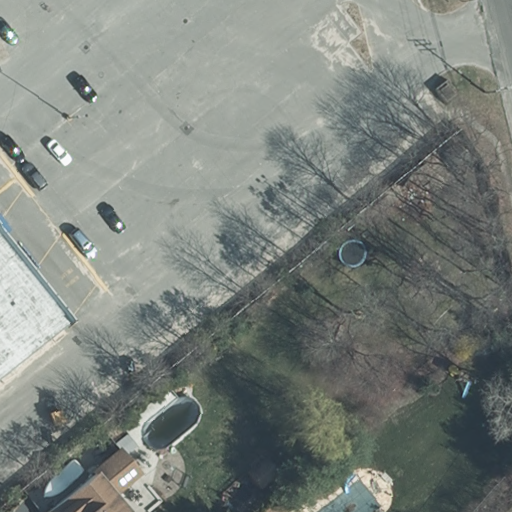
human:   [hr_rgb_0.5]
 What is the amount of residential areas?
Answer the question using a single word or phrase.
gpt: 1

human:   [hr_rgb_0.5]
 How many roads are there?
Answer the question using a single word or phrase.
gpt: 1

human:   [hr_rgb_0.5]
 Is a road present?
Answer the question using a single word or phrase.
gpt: yes

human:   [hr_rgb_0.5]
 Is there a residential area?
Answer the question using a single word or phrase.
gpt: yes

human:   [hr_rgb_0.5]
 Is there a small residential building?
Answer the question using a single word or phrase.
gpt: no

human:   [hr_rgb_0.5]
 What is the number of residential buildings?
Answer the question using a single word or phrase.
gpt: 1

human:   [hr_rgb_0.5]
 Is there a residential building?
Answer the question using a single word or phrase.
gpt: yes

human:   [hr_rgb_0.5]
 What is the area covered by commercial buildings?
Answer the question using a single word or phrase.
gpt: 1874m2

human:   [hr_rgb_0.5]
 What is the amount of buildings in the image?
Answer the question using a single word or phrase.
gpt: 2

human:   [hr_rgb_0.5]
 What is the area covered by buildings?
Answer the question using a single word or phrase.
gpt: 1992m2

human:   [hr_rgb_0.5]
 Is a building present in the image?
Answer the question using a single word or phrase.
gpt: yes

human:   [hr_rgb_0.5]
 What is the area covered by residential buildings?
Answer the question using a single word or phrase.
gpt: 118m2

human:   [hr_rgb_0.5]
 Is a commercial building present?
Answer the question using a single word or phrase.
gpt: yes

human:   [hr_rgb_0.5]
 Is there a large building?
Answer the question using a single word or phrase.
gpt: yes

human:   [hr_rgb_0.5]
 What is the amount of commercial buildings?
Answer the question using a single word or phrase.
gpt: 1

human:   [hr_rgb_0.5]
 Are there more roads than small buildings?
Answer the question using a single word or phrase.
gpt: yes

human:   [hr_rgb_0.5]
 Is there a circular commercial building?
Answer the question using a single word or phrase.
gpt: no

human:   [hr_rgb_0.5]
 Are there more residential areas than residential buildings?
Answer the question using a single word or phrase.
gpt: no

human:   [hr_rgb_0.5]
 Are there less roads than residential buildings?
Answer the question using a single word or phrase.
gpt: no

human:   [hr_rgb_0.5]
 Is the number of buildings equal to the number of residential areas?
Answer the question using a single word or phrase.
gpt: no

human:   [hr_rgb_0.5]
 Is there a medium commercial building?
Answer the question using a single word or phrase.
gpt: no

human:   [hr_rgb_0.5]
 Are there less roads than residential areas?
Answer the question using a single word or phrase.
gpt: no

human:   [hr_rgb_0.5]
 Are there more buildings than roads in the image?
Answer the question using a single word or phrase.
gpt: yes

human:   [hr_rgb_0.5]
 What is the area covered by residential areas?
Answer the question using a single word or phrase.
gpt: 10632m2

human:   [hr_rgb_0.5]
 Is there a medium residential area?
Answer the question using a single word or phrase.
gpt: no

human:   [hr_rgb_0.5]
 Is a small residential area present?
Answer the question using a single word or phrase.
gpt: no

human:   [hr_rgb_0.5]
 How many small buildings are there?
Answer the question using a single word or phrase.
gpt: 0

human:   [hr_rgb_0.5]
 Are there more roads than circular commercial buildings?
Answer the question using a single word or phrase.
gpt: yes

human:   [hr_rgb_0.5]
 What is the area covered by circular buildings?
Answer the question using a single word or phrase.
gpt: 0m2

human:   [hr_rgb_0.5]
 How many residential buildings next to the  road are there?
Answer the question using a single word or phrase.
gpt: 1

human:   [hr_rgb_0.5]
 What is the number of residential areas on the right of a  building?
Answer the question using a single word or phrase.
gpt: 1

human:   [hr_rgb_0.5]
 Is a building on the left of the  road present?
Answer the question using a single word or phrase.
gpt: yes

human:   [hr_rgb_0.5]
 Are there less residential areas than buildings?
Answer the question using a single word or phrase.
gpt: yes

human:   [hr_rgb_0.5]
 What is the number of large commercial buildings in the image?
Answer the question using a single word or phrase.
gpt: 1

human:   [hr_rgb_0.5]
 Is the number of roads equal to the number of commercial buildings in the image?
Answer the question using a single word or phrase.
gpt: yes

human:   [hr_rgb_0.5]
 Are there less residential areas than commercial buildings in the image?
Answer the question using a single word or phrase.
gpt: no

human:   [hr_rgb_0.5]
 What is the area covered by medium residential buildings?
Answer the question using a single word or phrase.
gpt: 118m2

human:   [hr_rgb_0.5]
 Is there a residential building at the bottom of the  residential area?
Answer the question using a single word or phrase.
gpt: yes

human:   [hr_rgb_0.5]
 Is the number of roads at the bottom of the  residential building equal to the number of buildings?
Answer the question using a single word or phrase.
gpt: no

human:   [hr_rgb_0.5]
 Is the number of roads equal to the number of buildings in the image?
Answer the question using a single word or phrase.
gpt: no

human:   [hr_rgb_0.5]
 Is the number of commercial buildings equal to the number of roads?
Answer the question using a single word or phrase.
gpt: yes

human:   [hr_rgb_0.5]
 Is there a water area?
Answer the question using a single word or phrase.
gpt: no

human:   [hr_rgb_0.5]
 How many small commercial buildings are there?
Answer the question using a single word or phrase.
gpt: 0

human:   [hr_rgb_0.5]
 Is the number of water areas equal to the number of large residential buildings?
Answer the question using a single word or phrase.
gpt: yes

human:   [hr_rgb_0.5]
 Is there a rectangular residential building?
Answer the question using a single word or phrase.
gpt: yes

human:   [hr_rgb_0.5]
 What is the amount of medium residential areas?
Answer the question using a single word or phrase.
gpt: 0

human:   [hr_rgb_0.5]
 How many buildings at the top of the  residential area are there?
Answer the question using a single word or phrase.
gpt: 0

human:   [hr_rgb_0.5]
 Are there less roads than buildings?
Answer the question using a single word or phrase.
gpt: yes

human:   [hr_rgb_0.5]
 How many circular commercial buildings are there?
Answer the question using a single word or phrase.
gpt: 0

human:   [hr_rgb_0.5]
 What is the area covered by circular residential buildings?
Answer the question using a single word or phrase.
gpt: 0m2

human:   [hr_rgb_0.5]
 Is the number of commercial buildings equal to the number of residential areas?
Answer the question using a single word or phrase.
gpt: yes

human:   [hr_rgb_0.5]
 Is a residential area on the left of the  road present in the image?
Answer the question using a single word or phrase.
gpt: no

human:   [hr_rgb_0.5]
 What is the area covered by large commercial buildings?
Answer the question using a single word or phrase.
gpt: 1874m2

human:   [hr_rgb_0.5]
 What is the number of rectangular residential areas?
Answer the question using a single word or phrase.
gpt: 1

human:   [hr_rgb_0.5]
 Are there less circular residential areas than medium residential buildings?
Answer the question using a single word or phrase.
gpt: yes

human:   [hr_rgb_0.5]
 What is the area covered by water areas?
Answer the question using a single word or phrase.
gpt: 0m2

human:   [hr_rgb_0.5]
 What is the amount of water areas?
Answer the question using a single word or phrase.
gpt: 0

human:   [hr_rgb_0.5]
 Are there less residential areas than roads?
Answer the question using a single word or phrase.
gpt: no

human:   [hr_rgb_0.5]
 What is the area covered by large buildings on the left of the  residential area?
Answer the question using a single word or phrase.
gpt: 1874m2

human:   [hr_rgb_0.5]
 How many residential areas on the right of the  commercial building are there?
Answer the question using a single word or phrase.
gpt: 1

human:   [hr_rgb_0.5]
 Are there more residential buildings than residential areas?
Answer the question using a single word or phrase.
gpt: no

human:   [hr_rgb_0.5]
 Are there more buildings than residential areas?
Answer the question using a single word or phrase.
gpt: yes

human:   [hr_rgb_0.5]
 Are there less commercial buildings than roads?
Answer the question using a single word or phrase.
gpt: no

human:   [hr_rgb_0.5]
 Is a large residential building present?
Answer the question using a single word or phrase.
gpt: no